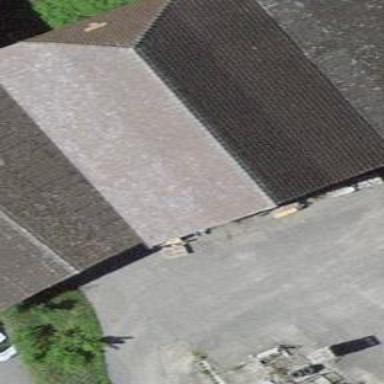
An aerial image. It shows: Rural barn.